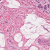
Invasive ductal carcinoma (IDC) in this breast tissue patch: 0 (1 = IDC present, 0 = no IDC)